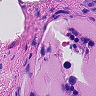
Metastatic tissue present: no